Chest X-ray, PA view. Patient: 59 years old, sex M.
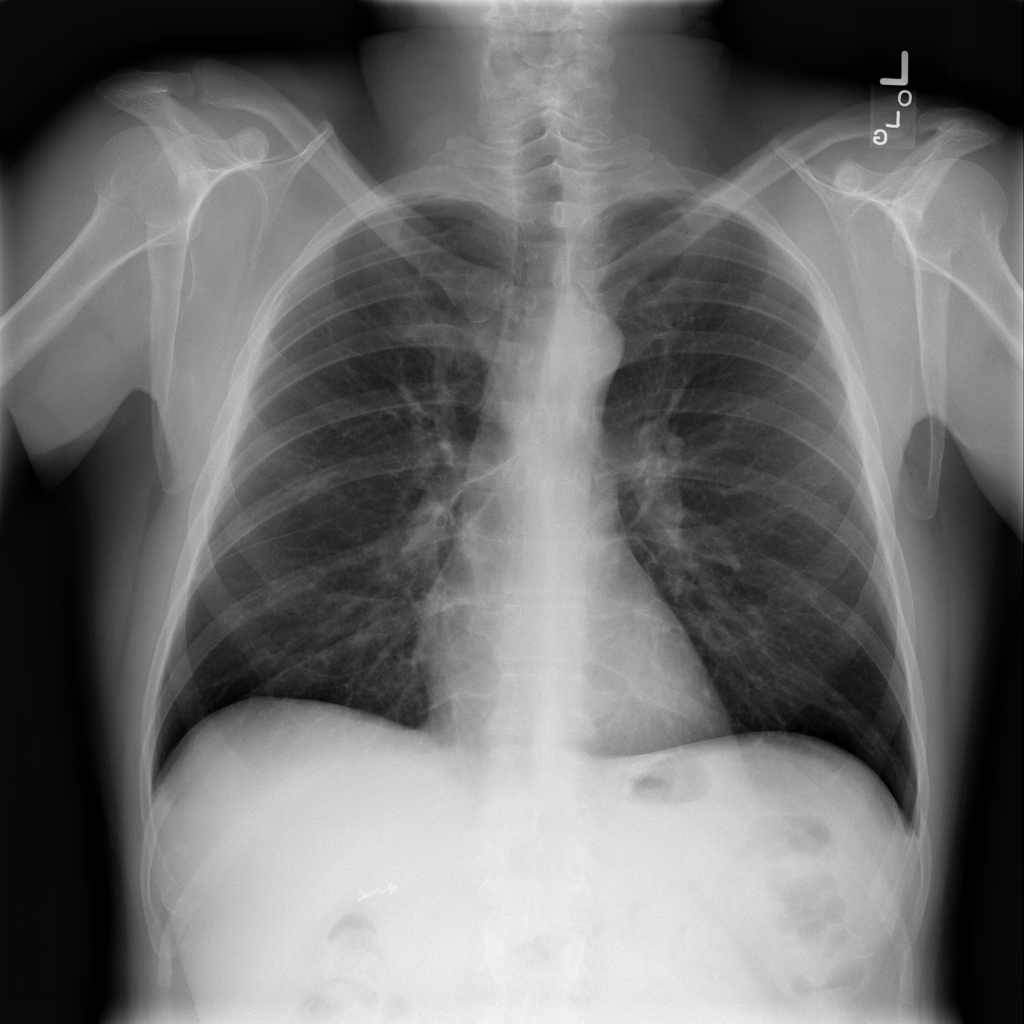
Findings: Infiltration